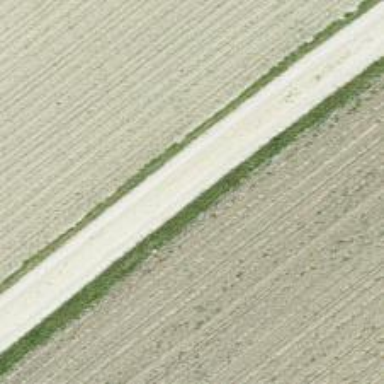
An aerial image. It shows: Gravel track with grade2 tracktype.